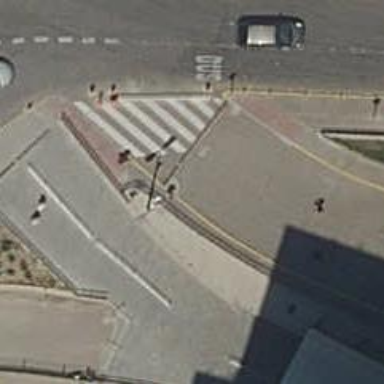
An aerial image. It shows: Uncontrolled crossing on the road.